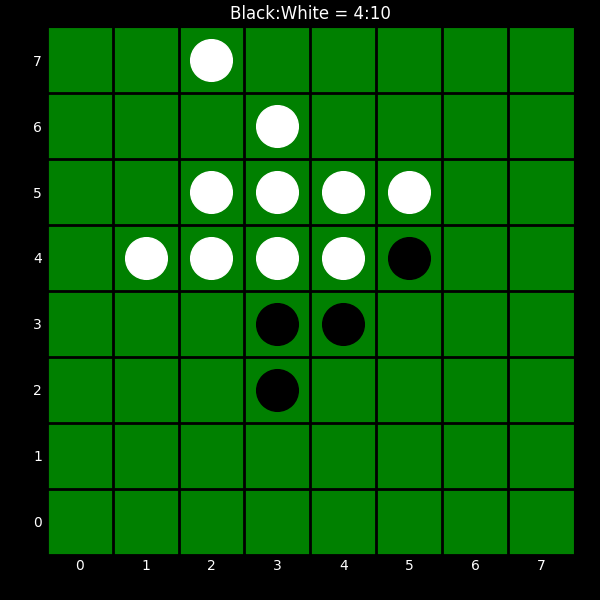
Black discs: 4
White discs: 10